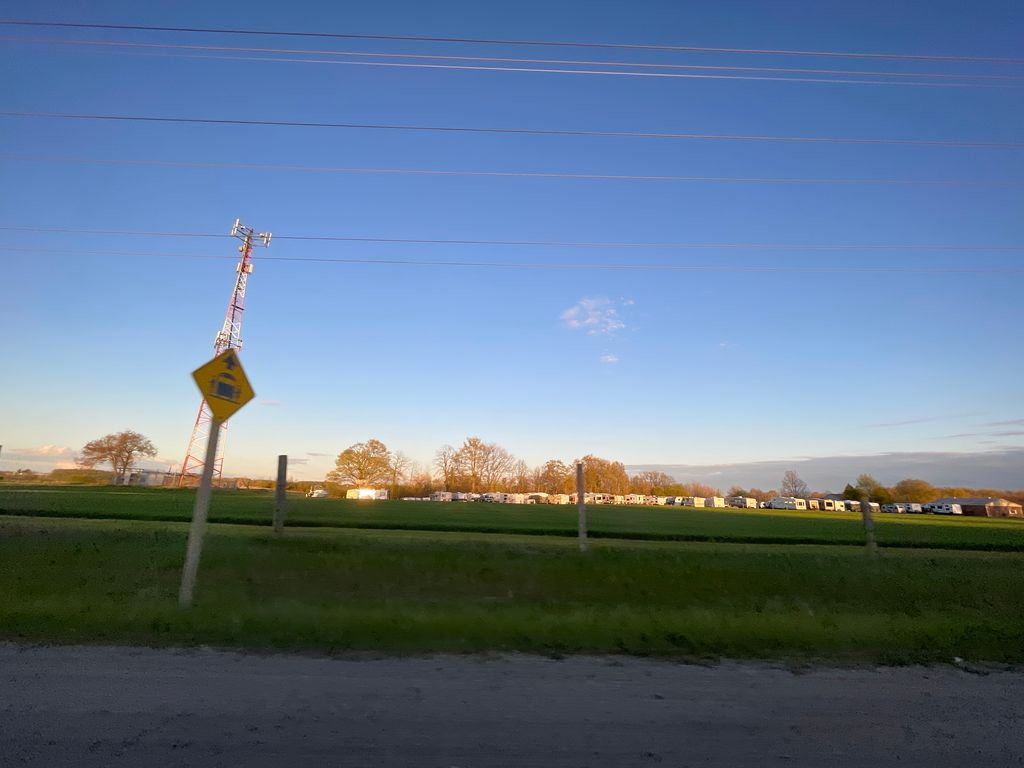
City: kitchener-waterloo